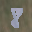
Label: 8